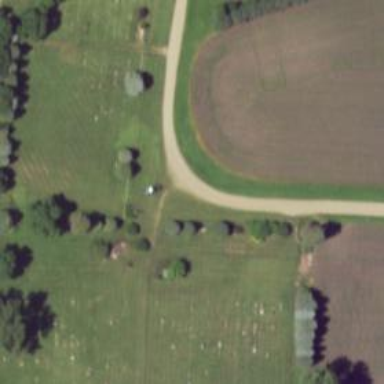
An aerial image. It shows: Cemetery.